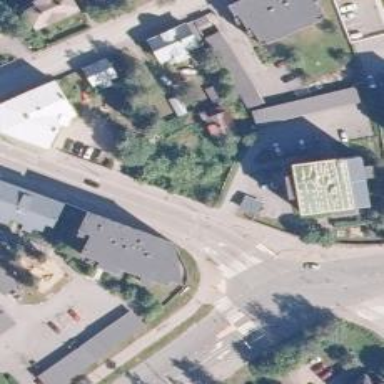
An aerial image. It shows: Road with "give way" sign.